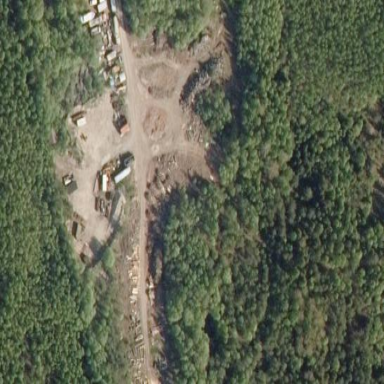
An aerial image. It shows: Quarry area.